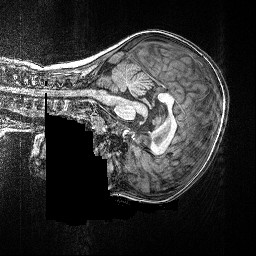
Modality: T1w
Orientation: sagittal
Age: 75
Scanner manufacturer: siemens
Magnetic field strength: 3 T
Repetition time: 2.5 s
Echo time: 0.00347 s